Question: I am currently developing a small application that reads and writes excel files for a form of sales report. This is all well and good, and the reading and writing works perfectly. The issue I am running into is that this needs to be exported as an executable .jar to run from the desktop of other computers. Exporting the .jar is simple, however when ran on a different computer, anytime one of my classes (i.e. "ExcelReader.java") reaches a point in the code that utilizes the Apache POI, the class crashes, but does not crash the entire code, in that the Main class ("Launcher") will still move through its main method and execute another class as it comes along, still crashing classes as it reaches usage of Apache POI. Any help would be greatly appreciated, and help understanding this issue even more so.This is a screenshot of my launcher class. It will reach give me the first JOptionPane, then no give me any of the JOP's I have in reader. However, it will proceed to the second JOP in Launcher and give me writer's JOP's UP UNTIL the first line of Apache POI code:
<URL>
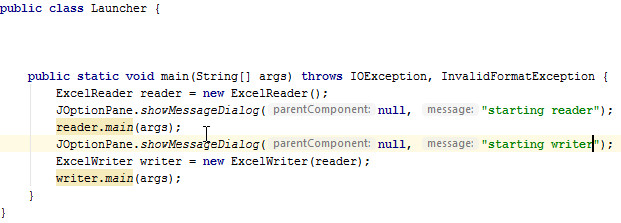
Answer: If I had to guess, this is a ClassNotFound exception being thrown. Depending on how you are packaging the jar, it may or may not contain Apache POI as a dependency.
Maven creates an uber jar where it opens up all jars and merges them together to create a single jar with all of the classes. You can look inside of the jar that you are exporting for the needed classes.
Here is a SO questions detailing <URL>. There might be a couple more steps than just checking those libraries to be exported.